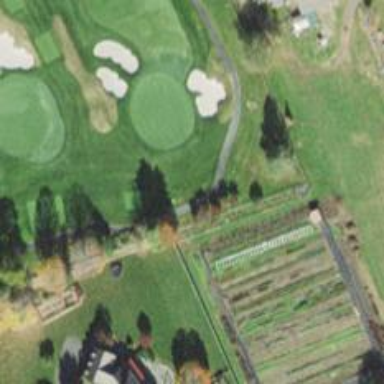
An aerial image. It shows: Path for both road and golf.